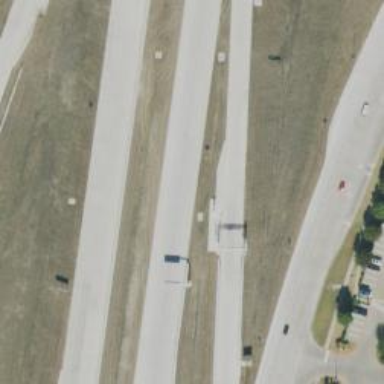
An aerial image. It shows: Toll gantry on the road.